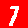
Digit: 7